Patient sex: M
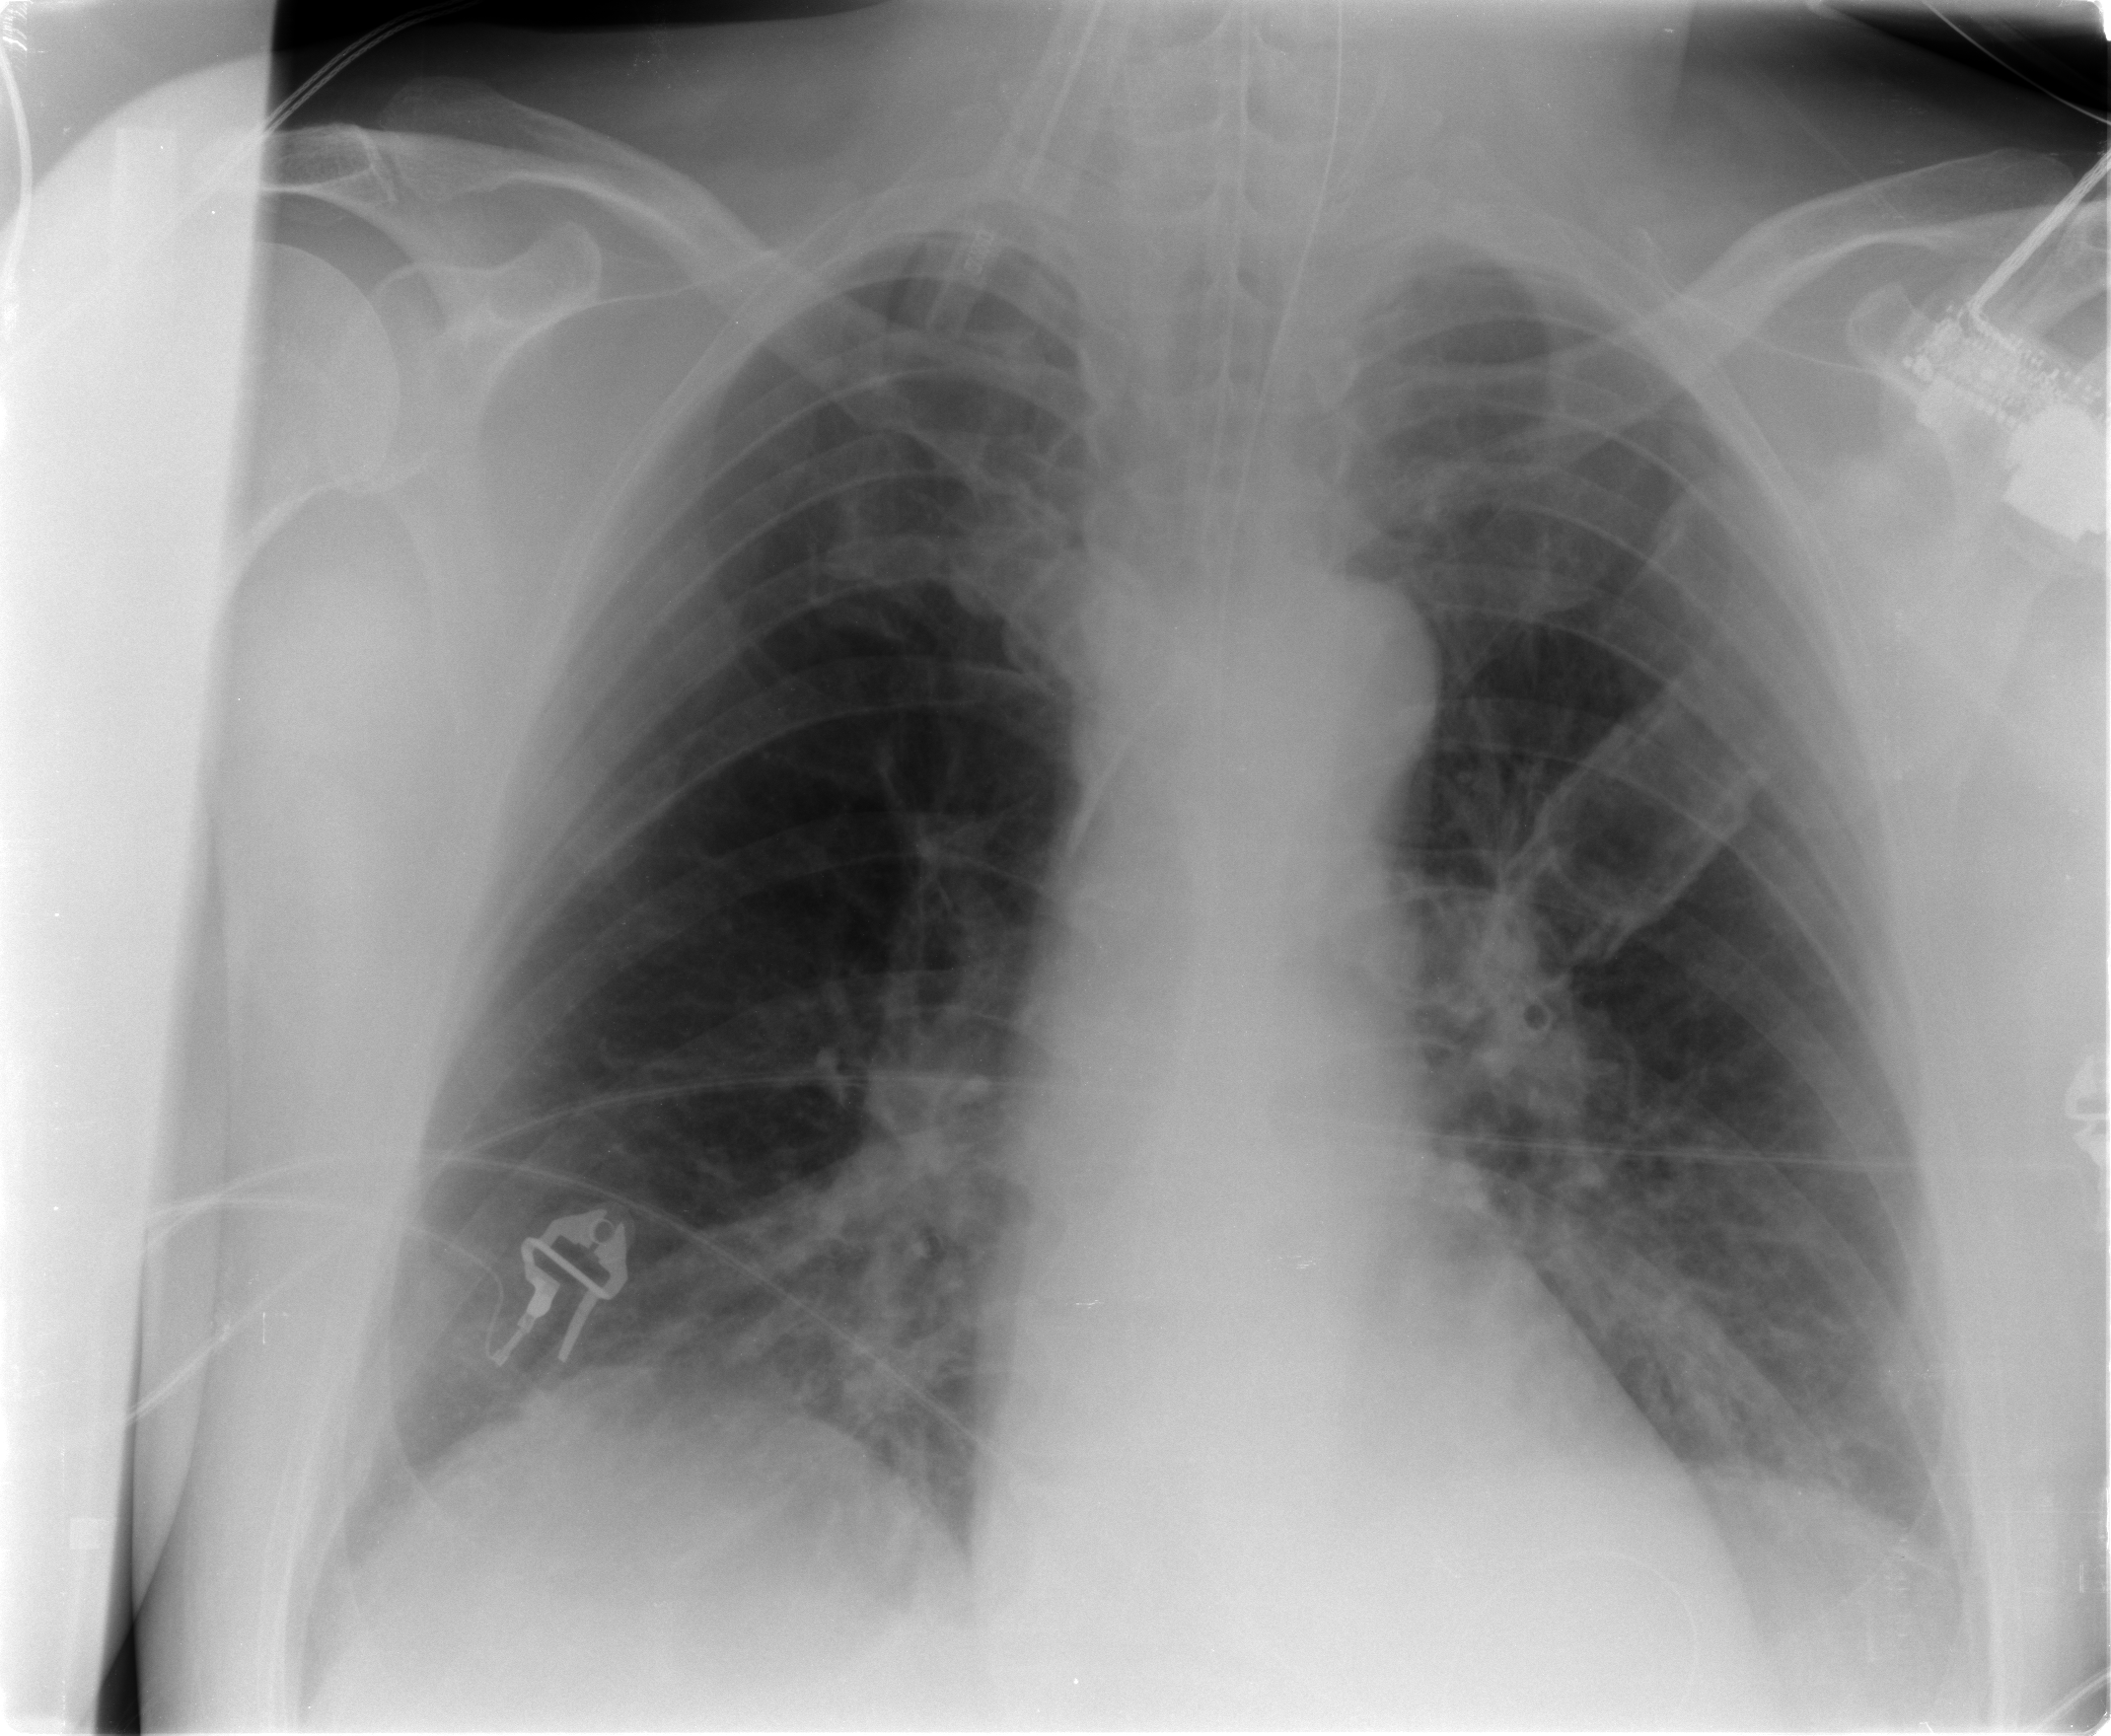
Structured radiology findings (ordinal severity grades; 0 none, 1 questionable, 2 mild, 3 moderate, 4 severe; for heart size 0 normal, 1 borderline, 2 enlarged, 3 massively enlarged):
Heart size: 0
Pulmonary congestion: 1
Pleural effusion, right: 0
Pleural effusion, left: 0
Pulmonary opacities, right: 2
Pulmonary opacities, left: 1
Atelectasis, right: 2
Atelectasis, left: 2